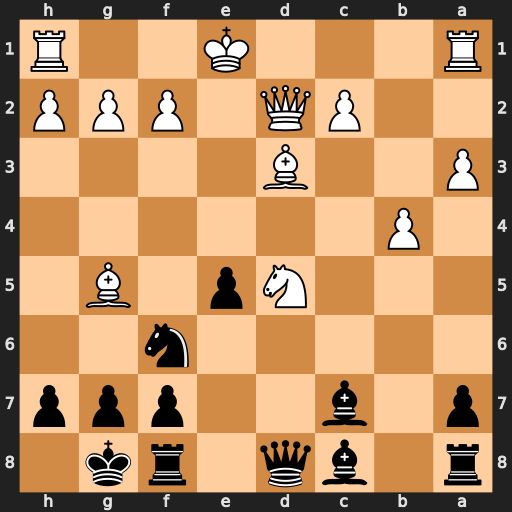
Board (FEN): r1bq1rk1/p1b2ppp/5n2/3Np1B1/1P6/P2B4/2PQ1PPP/R3K2R
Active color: b
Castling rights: KQ
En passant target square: -
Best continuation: Qxd5 Bxf6 e4 Qg5 Qxg5